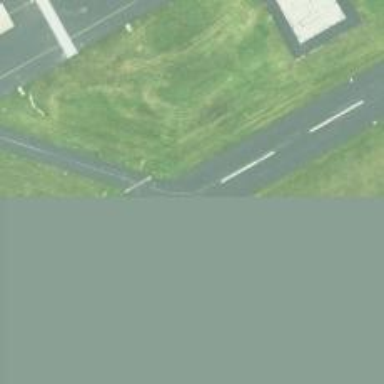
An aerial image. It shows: Image of taxiway at airport.